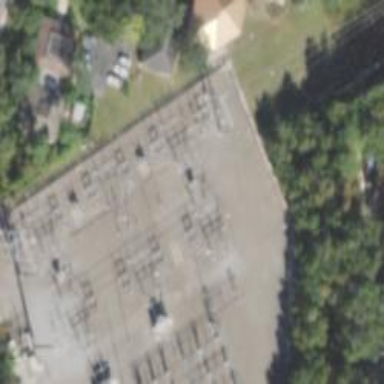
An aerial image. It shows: Switch used for power control.